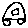
Label: car